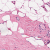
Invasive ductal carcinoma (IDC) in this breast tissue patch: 0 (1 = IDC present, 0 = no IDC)